Interaction volume radius: 10 \u00c5
Interaction volume height: 30 \u00c5
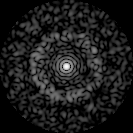
Disorder parameter: 0.8444